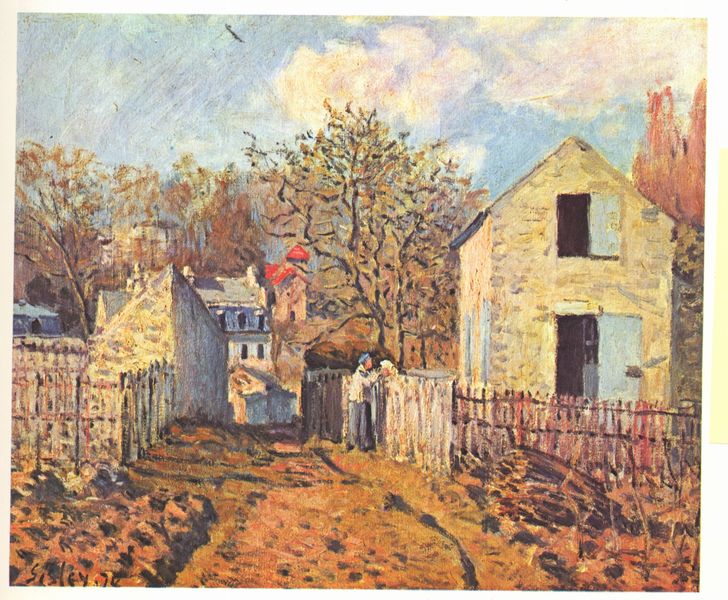
Titel: Dorf von Voisins
Künstler: Alfred Sisley
Standort: Paris
Institution: Musée d'Orsay
Schlagwörter: baum, blau, blätter, gemälde, himmel, laub, mann, schatten, vogel, weiß, wolken, bäume, frauen, gelb, grün, impressionismus, landschaft, menschen, ocker, stadt, äste, braun, bunt, fenster, frankreich, frau, grau, hell, hintergrund, holz, hut, licht, orange, schwarz, strasse, tür, unterhalten, dach, gebäude, gras, haus, rot, weg, wiese, wolke, zaun, beige, gespräch, malerei, mütze, alte, mensch, steine, bild, signatur, öl, ast, erde, feld, häuser, hügel, vögel, zweige, hütte, kirche, pfad, sonne, boden, land, paar, wald, arbeit, stock, turm, garten, bewölkt, sommer, ecke, ort, unterhaltung, pointilismus, ernte, reisig, sonnenlicht, dorf, dächer, mauer, gartenzaun, herbst, hof, lattenzaun, türe, winter, zäune, idylle, holzzaun, van gogh, figuren, spur, ölgemälde, frühling, bauer, kirchen, katze, eingang, fensterladen, offen, gogh, zwiebelturm, strahlen, flug, stöcke, matrose, gestalten, liebespaar, mauern, brennholz, sisley, gärten, imressionismus, grüne, wolkne, schirmmütze, umzäunung, fesnter, wag, häuserr, dorfstrasse, rinnen, holzstapel, furche, goldocker, häusser, nachbarn, länliches leben, van gogh vincent, zaungespräch, ratschen, wolken vogel, reißig